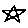
Label: star